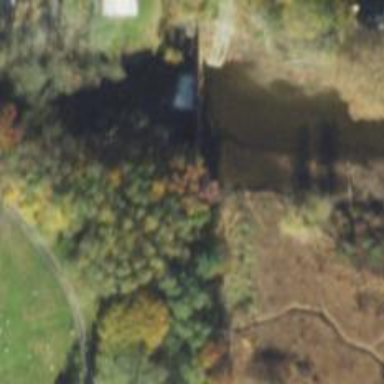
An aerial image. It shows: Dam along waterway.